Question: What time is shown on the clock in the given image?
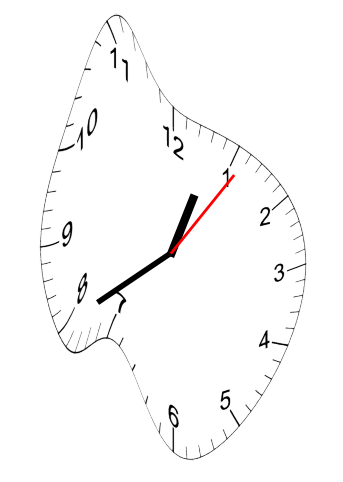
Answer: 12:40:06